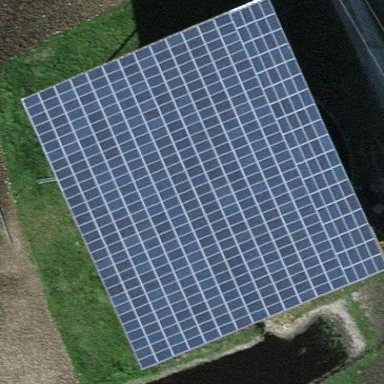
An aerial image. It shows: Solar photovoltaic panel generator located on building's roof.